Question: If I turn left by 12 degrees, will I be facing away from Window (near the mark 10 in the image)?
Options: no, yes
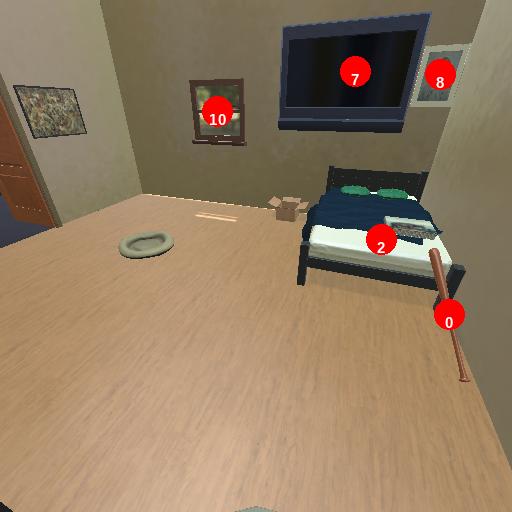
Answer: no